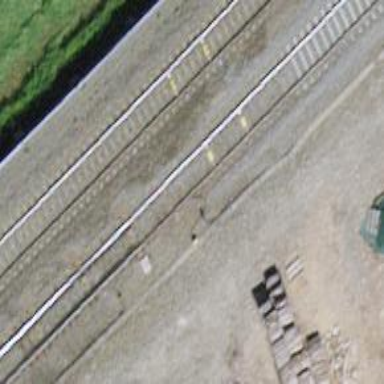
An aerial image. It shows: Railway switch.